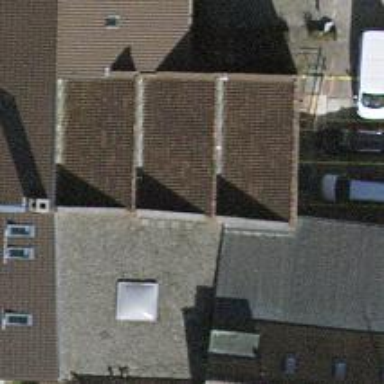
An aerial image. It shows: Unique apartment building with double saltbox roof shape.